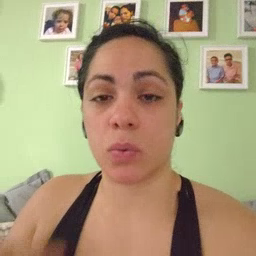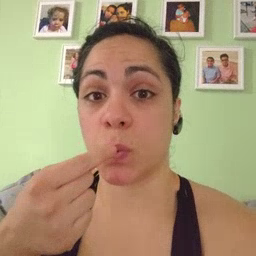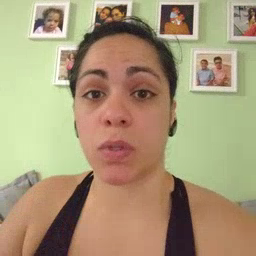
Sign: tooth